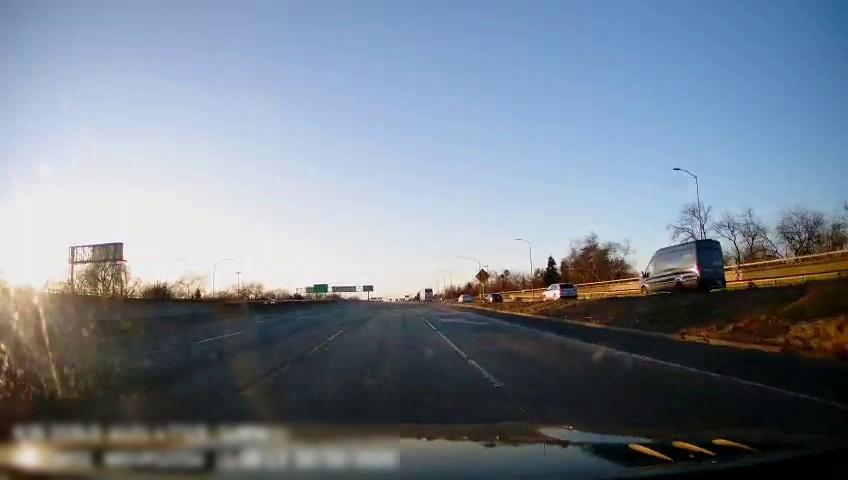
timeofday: Day
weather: Sunny
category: Drivable Space
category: Vehicles | Car
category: Vehicles | Van
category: Vehicles | SUV
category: Vehicles | Car
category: Vehicles | Car
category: Vehicles | Bus
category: Lanes | Current Lane
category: Lanes | Current Lane
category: Lanes | Alternate Lane
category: Lanes | Alternate Lane
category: Traffic | Signs
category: Traffic | Signs
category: Traffic | Signs